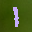
Label: 1